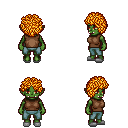
a pixel art fantasy rpg character, female body template, orc, green skin, brown sleeveless shirt, teal pants, light blonde curly afro hairstyle, white slippers, four views (front, back, left, right), 2x2 character sprite sheet, small pixel art, hard edges, no anti-aliasing